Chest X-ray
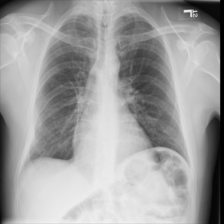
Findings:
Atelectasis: negative
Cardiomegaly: negative
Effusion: negative
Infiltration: negative
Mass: negative
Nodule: negative
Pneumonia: negative
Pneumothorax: negative
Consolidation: negative
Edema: negative
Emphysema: negative
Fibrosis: negative
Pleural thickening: negative
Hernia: negative